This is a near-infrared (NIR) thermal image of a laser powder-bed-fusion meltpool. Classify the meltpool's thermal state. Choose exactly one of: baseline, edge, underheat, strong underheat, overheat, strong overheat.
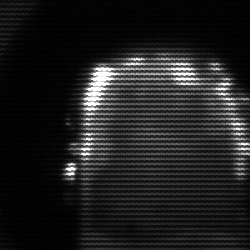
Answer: baseline